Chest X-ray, PA view. Patient: 62 years old, sex F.
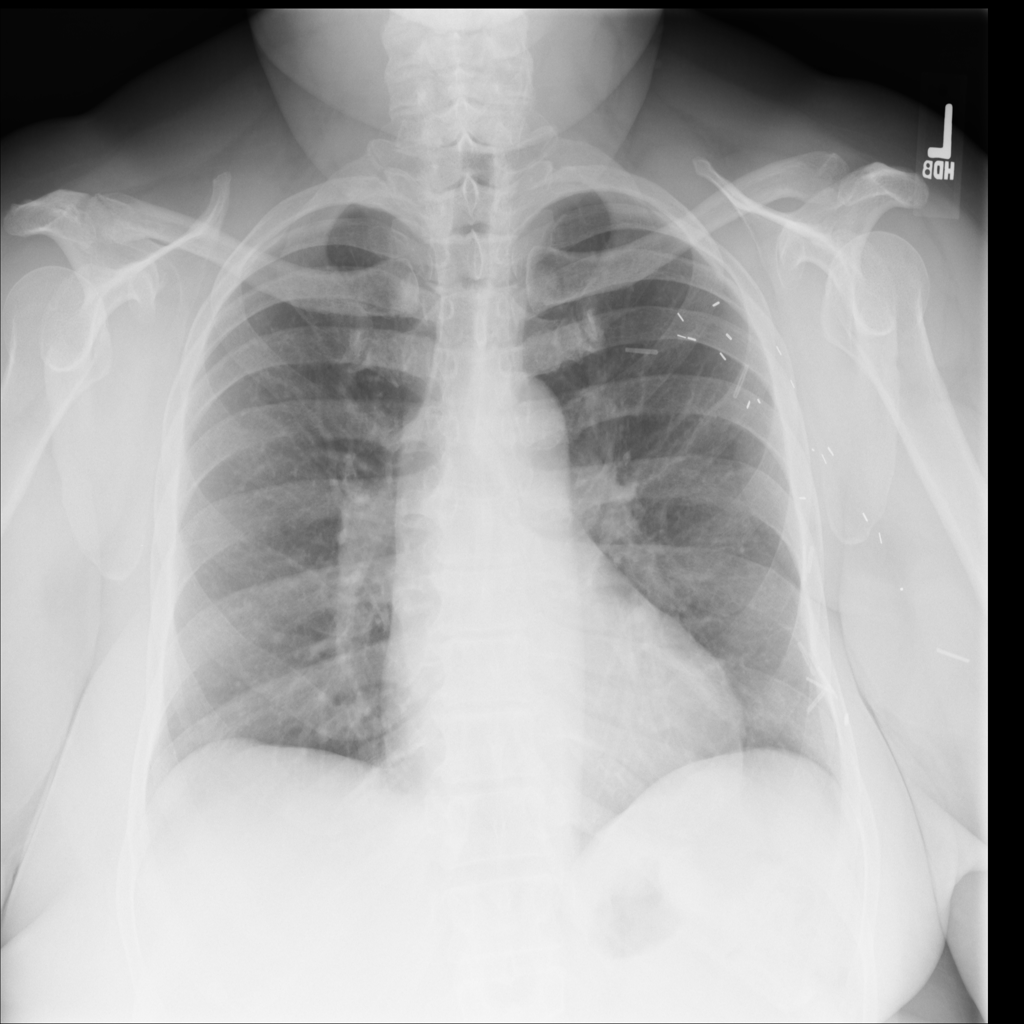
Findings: No Finding